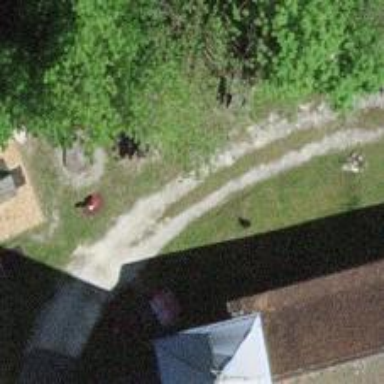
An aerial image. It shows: Picnic table located in leisure land area.